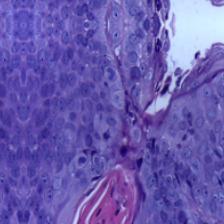
Diagnosis: OSCC